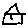
Label: house